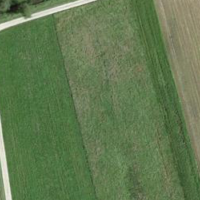
EUNIS habitat code: 52
Species observed at this site:
Tussilago farfara